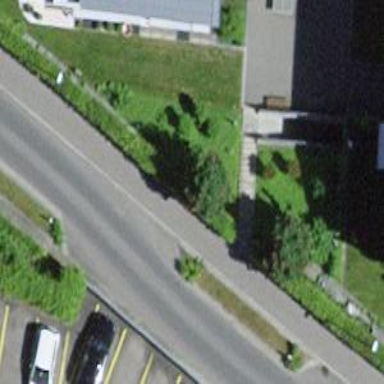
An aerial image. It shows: Set of steps on the road.